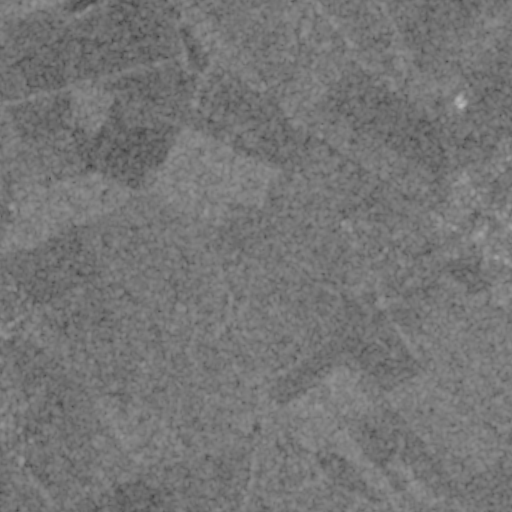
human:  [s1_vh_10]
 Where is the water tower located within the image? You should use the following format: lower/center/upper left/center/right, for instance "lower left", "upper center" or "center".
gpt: The water tower is located in the center right of the image.
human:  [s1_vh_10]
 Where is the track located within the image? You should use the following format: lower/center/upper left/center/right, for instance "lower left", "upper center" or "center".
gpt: There is no track in the image.

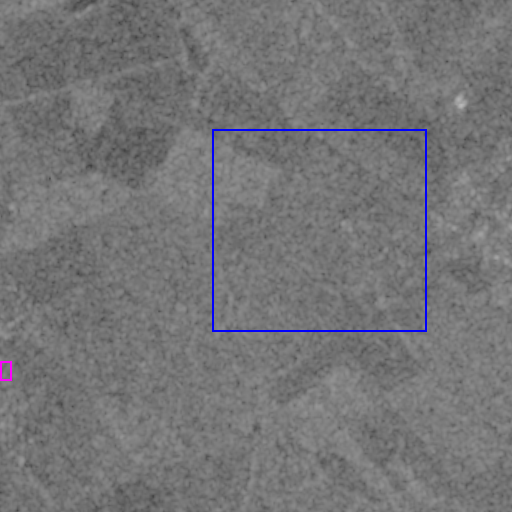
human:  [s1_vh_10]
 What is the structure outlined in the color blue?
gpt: The structure outlined in blue is a crop field.
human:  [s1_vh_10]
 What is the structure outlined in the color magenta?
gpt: The structure outlined in magenta is a park.
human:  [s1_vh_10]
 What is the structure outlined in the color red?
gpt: There is no red outline.